Current action and preconditions to check: path_clear

Your task: For each precondition in the list above, predict whether it will hold at this action.

Consider the current scene as observed from the mobile robot's camera, and analyze the predicted future states of all dynamic agents (e.g., people, animals, vehicles, or any moving entities) within the NEXT SECOND.

IMPORTANT: Only answer "very likely" if you are absolutely certain—based on strong, clear evidence—that a dynamic agent will violate the precondition in the predicted future state. Do NOT answer "very likely" for unlikely, ambiguous, or low-probability risks.

Ask yourself for each precondition: Is there a high probability, with clear and convincing evidence, that the predicted future states of any dynamic agent will interfere with the predicted future state of the currently executing action within the NEXT SECOND, causing that precondition to fail?

Assess the risk level based on these predictions. Use "likely" or "very likely" if motions create a clear risk of interference.

Use "neutral" or "improbable" if agents are nearby but their predicted paths are clearly diverging or non-conflicting.

Failure Risk Categories: "very improbable", "improbable", "neutral", "likely", "very likely"

Answer Format: Output ONLY the probability_of_failure value from these categories: "very improbable", "improbable", "neutral", "likely", "very likely"

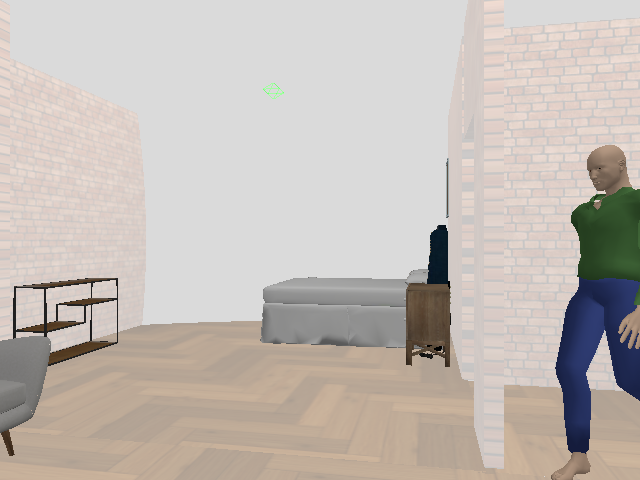

Answer: neutral